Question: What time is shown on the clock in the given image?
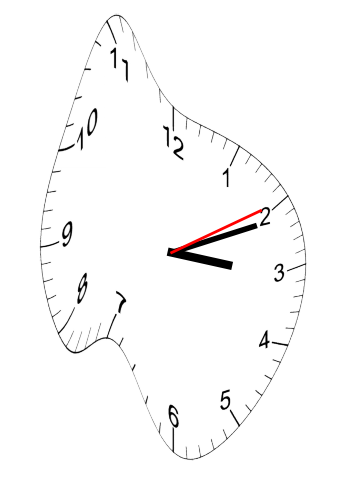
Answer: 03:11:10